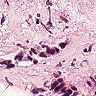
Metastatic tissue present: yes